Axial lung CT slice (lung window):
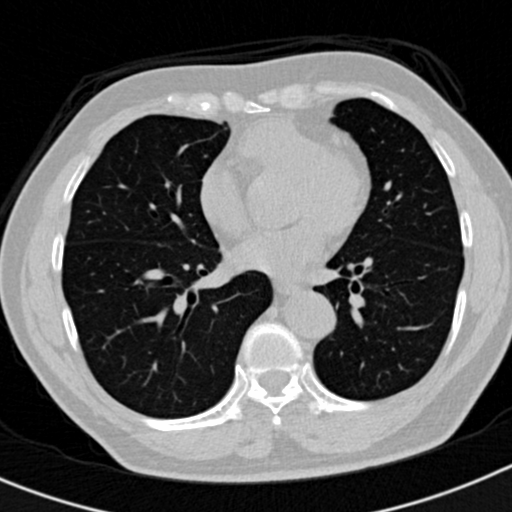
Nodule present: no